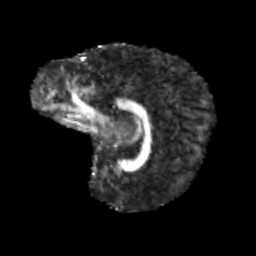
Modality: FA
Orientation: sagittal
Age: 13
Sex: male
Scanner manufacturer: siemens
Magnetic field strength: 3 T
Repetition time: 3.8 s
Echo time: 0.07 s